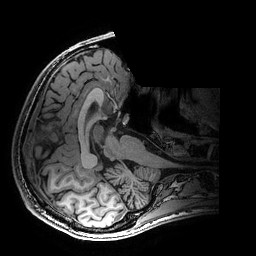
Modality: T1w
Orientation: axial
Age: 26
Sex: male
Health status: healthy
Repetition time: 2.53 s
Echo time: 0.0034 s